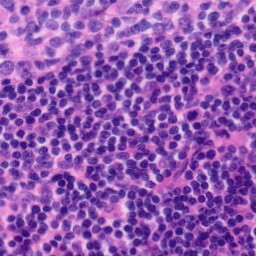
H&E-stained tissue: Tonsil